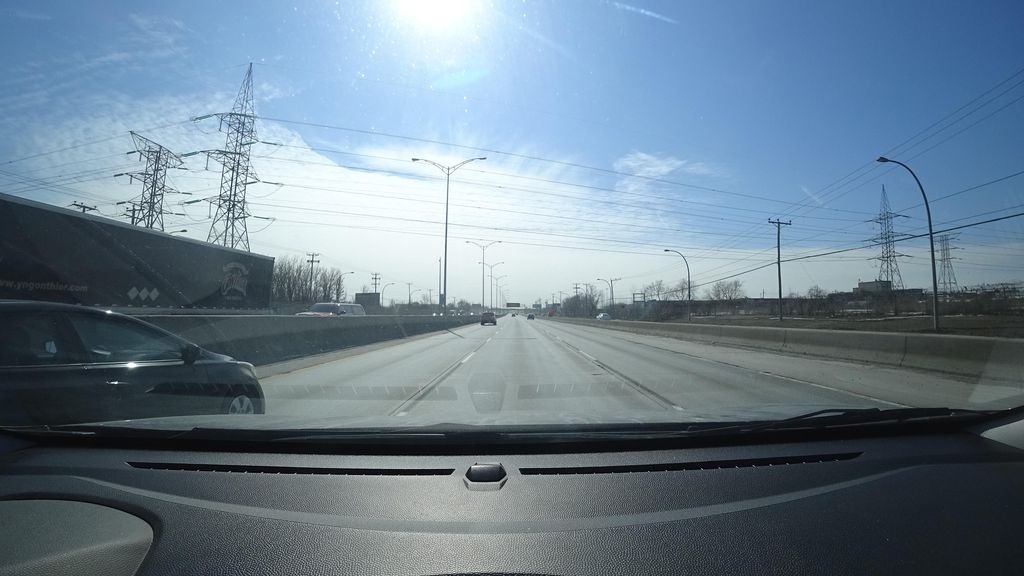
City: montreal